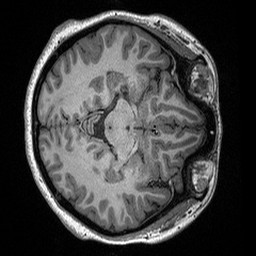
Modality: T1w
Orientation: axial
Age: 26
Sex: female
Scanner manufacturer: siemens
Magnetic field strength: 3 T
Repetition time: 2.3 s
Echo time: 0.00298 s